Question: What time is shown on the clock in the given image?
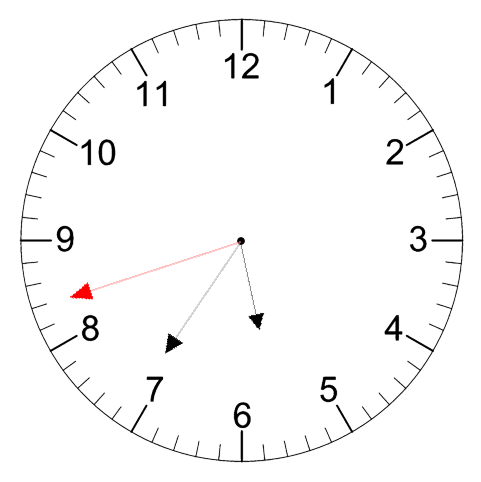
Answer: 05:35:42